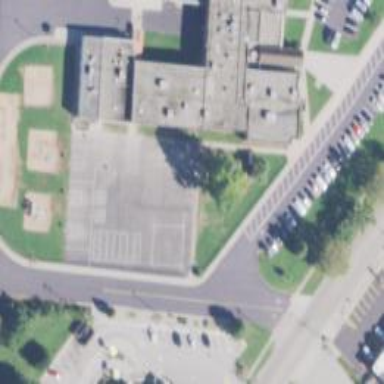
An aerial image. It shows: Asphalt schoolyard.